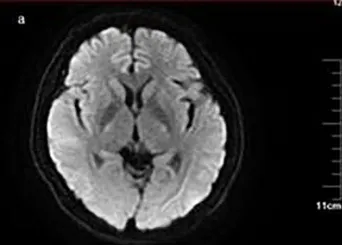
Magnetic resonance imaging and magnetic resonance angiography (MRA) MRI findings were unremarkable. Diffusion-weighted imaging (DWI) sequence.
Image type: radiology (mri)